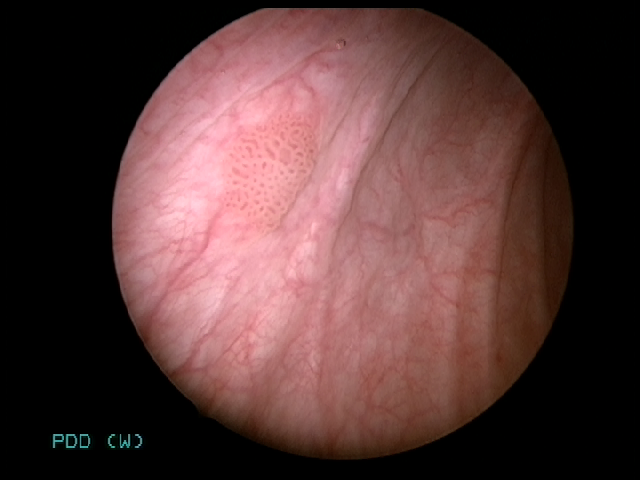
Modality: WLC
Class: Malignant
Subclass: LowGradePapillary
Lesion: Multifocal
Multifocal: 2 to 7
Stage: Ta
Morphology: Papillary
Bladder cancer association: Yes